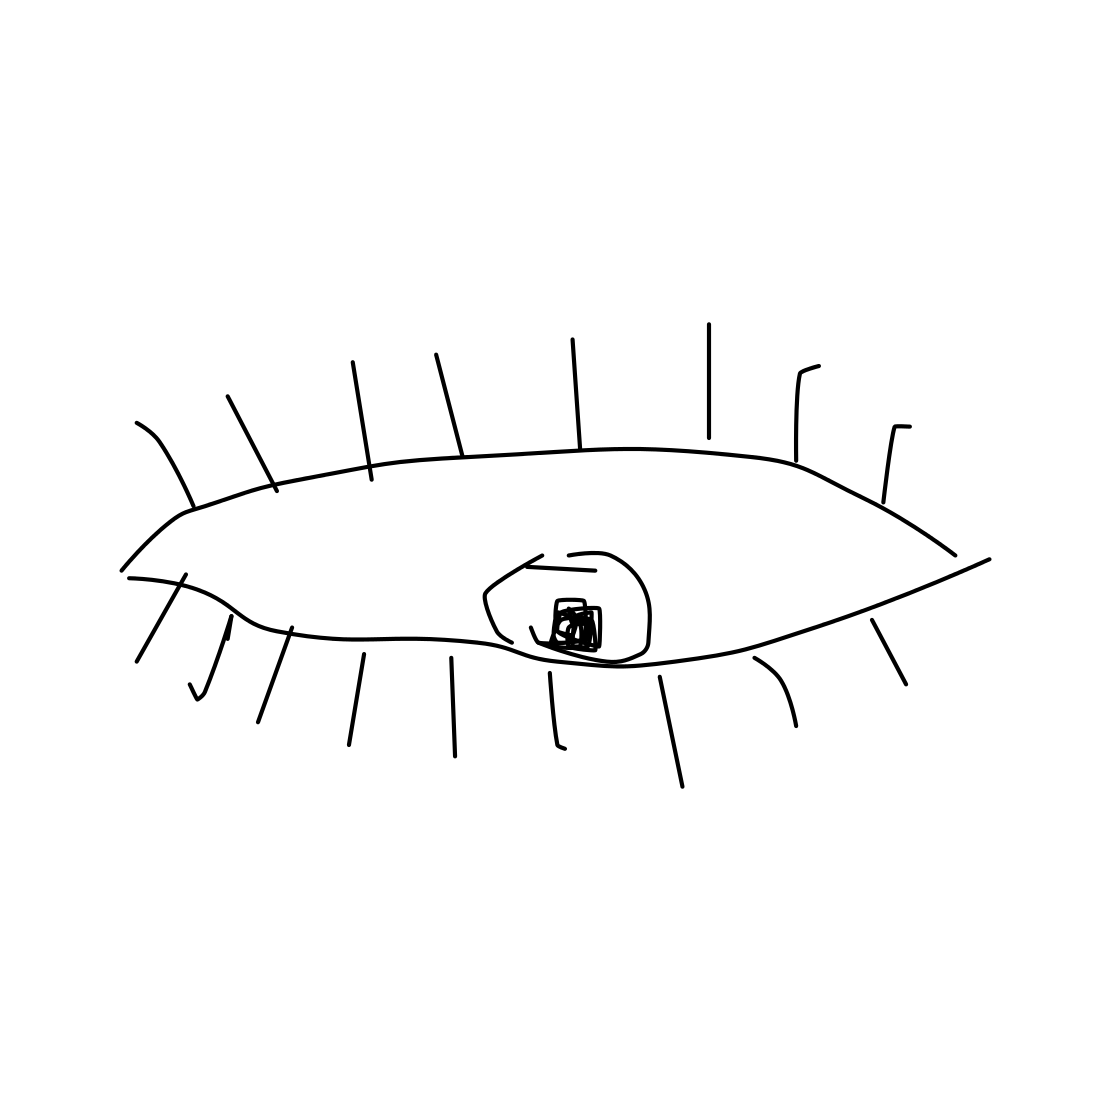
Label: eye